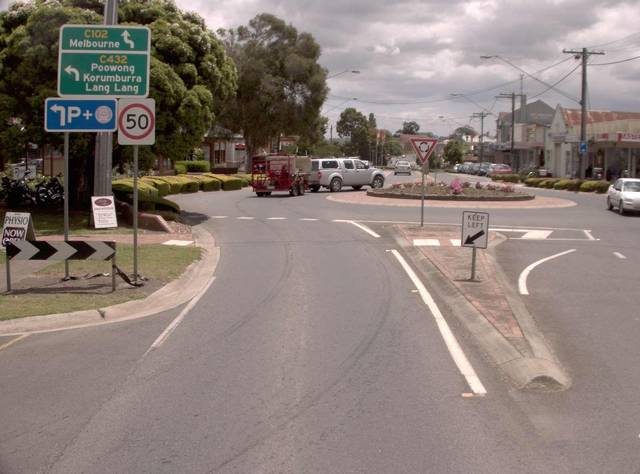
Region: Australia
Coordinates: -38.137, 145.859